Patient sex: M
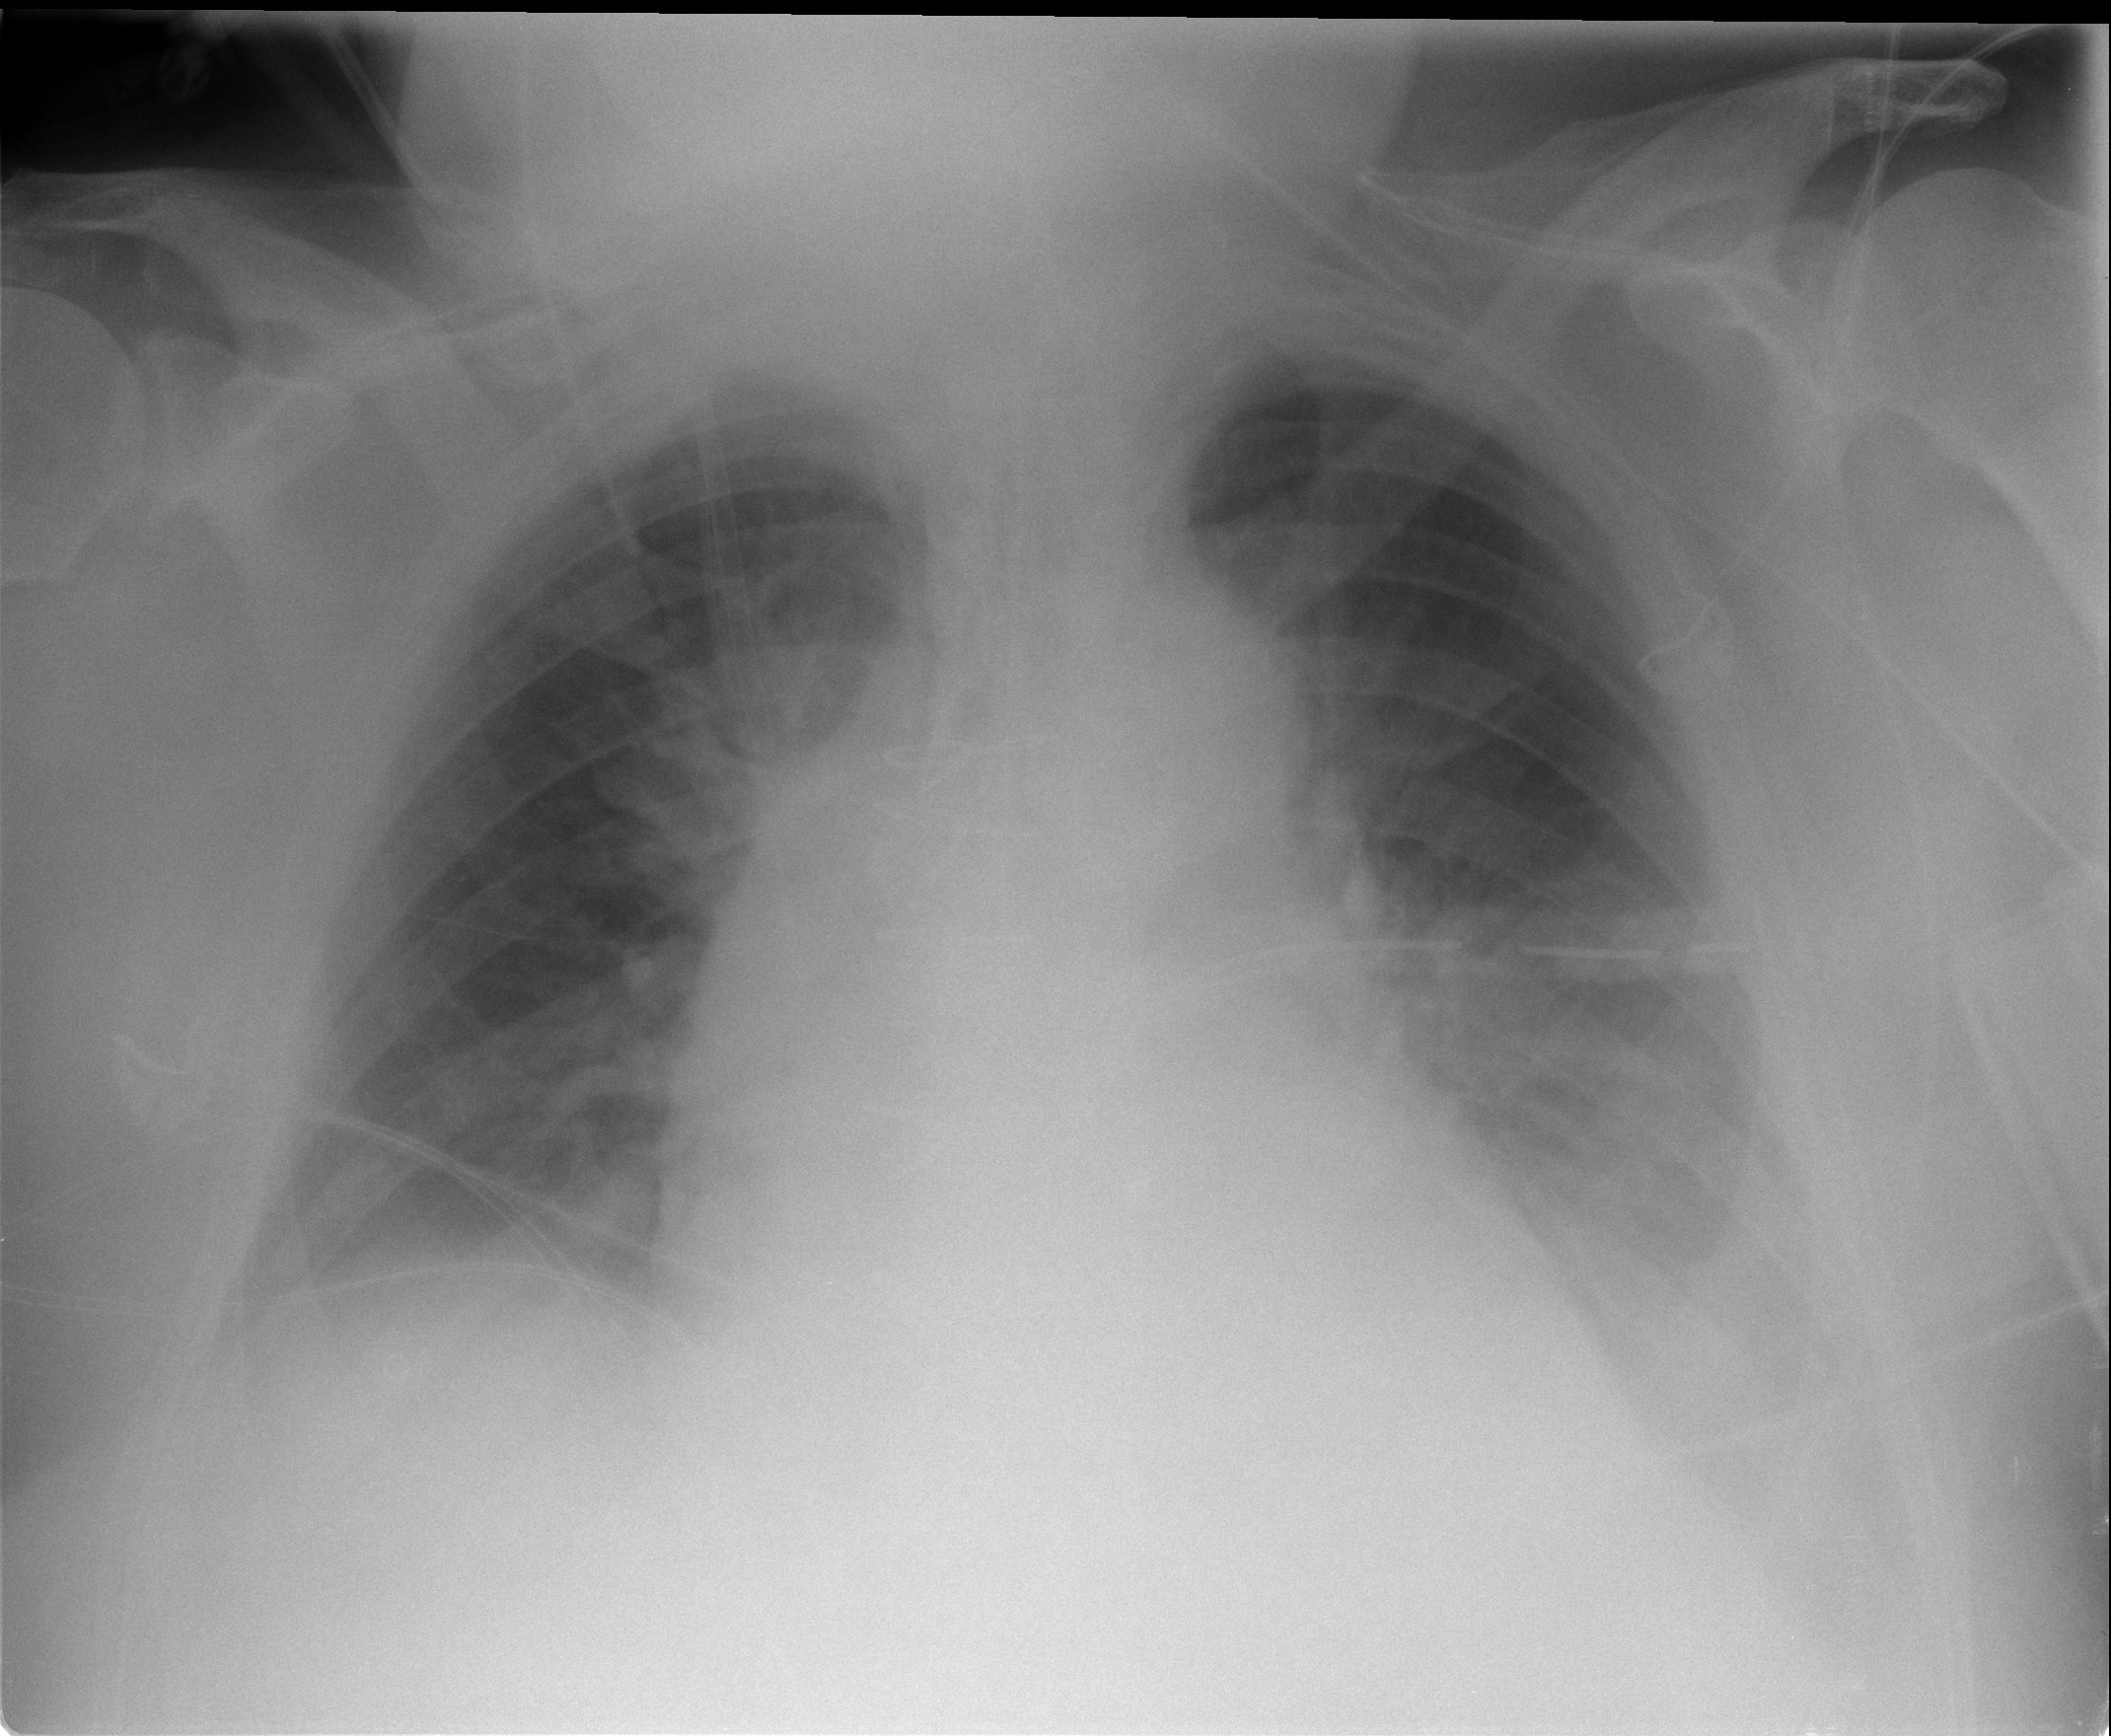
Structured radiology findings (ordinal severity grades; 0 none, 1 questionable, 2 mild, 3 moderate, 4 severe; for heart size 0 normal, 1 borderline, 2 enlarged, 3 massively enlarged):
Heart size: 2
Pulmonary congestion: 3
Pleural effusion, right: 0
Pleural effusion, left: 2
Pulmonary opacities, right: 2
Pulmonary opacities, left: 2
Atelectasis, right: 2
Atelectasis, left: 2